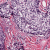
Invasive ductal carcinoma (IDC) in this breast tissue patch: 0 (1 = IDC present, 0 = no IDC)